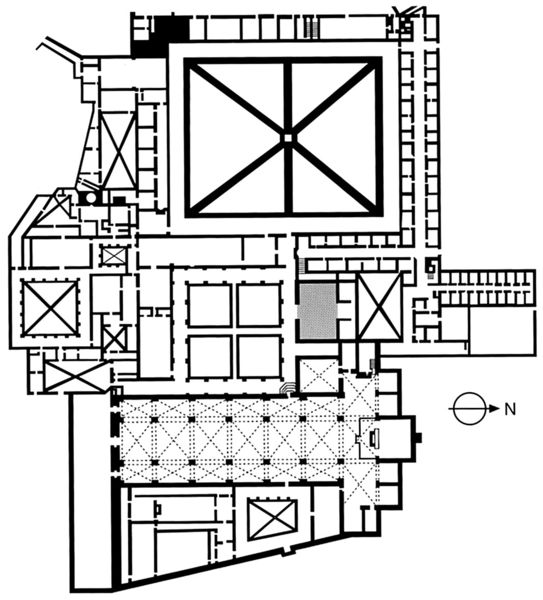
Titel: S. Maria Novella
Schlagwörter: weiß, raum, schwarz, zeichnung, zimmer, anlage, gebäude, haus, schloss, norden, kirche, garten, modern, hof, hotel, straßen, eingang, eingänge, kloster, palast, räume, gefängnis, plan, museum, basilika, grundriss, aufteilung, harten, kreuzkuppelgewölbe